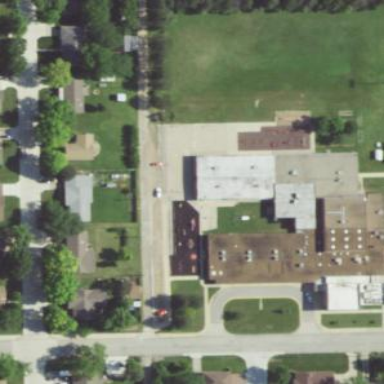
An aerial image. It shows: School building.